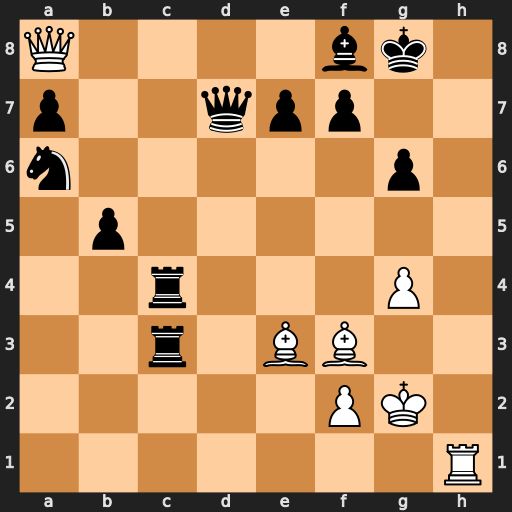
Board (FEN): Q4bk1/p2qpp2/n5p1/1p6/2r3P1/2r1BB2/5PK1/7R
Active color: w
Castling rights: -
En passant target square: -
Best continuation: Rh8+ Kxh8 Qxf8+ Kh7 Qxf7+ Kh8 Qf8+